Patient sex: M
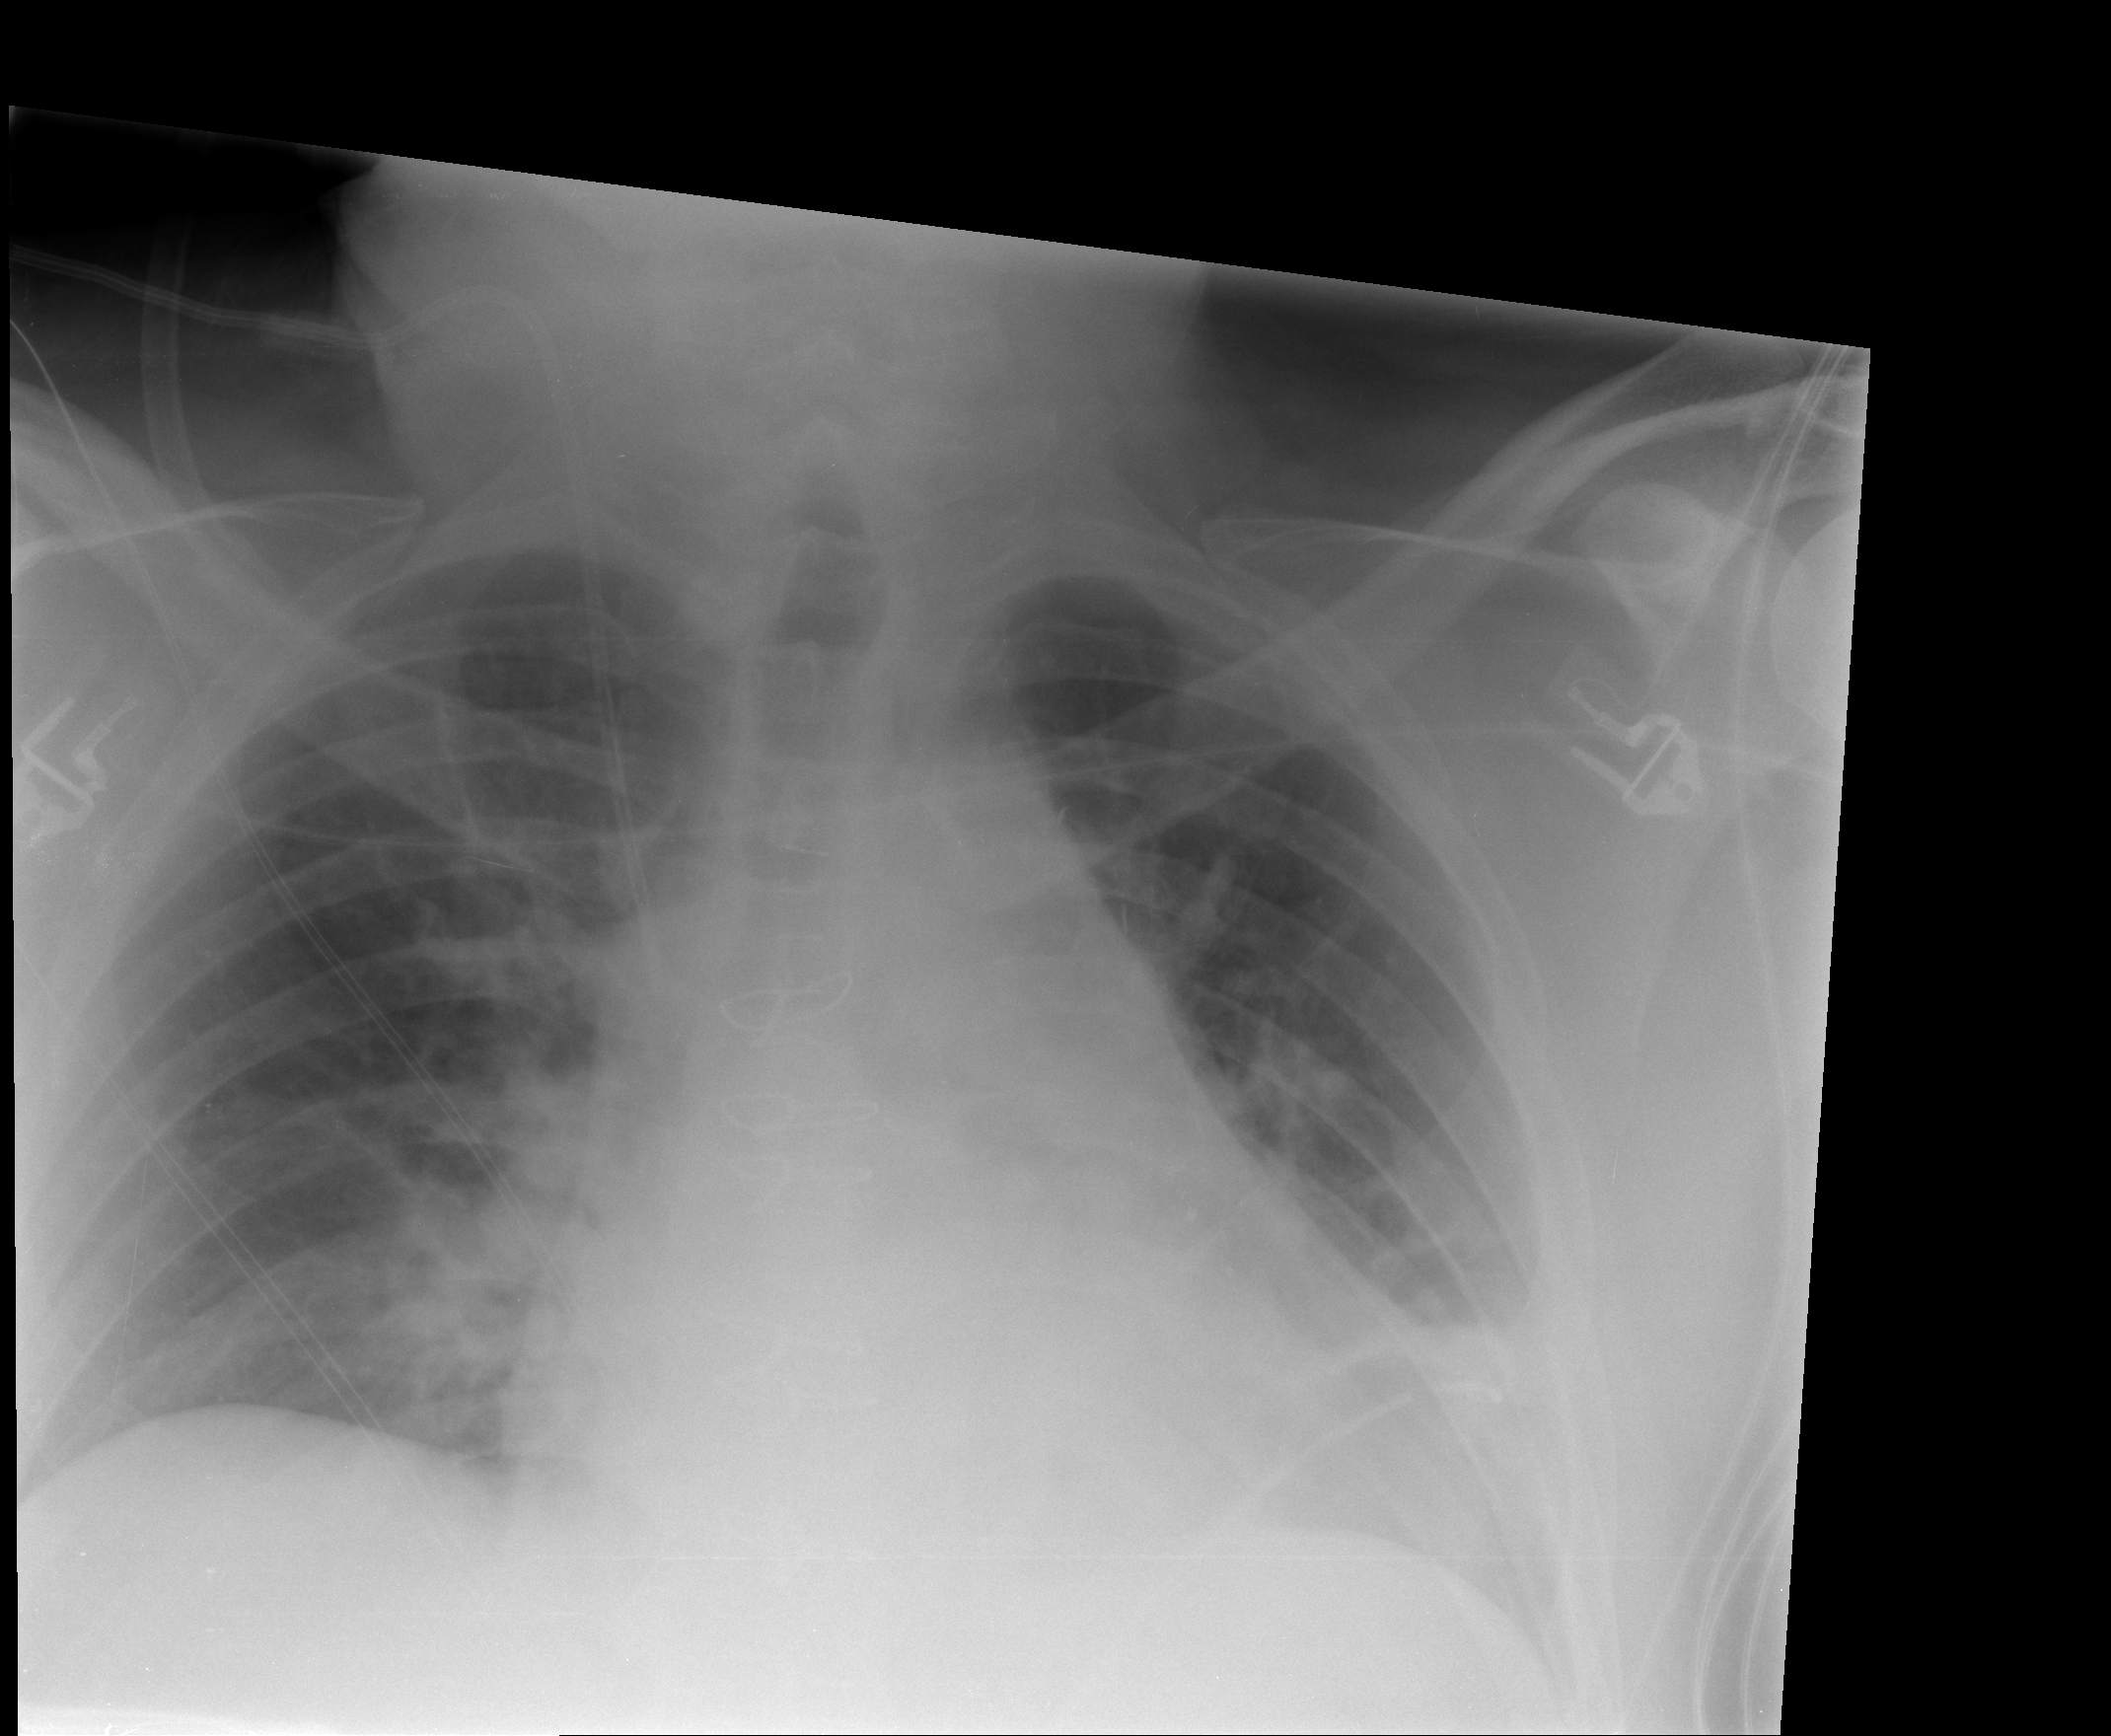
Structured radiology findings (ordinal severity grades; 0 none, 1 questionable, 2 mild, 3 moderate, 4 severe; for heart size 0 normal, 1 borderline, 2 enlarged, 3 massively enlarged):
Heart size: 2
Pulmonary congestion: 2
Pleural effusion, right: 0
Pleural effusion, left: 1
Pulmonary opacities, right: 0
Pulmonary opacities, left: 0
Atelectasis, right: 0
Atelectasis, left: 2